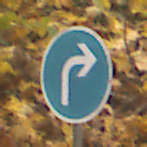
Verkehrszeichen: VorgeschriebeneFahrtrichtungRechts
Umgebung: Outdoor, Nature
Tageszeit: MorningAfternoon
Wetter: Overcast
Licht: Natural
Jahreszeit: Autumn
Kontrast: LowContrast